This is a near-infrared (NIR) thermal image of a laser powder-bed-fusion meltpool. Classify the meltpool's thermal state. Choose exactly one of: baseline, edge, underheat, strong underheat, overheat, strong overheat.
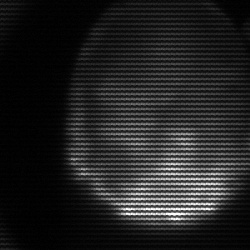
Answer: edge